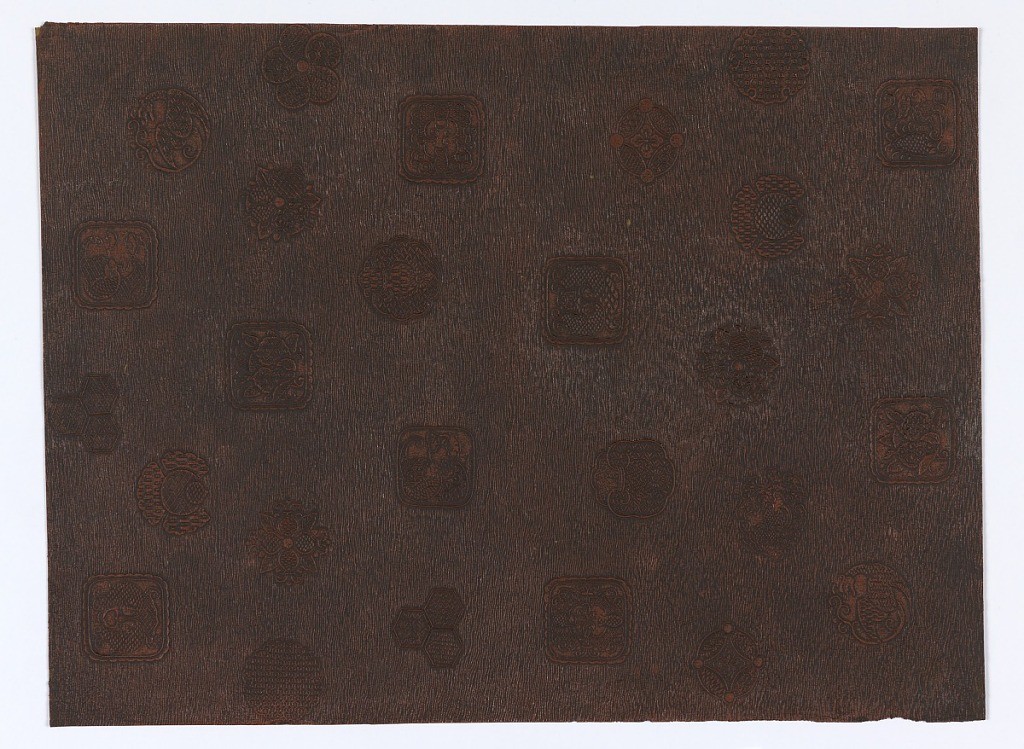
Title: Sidewall
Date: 1875–85
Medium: Fiber composition impregnated with tung oil, embossed and painted
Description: Imitation leather. Vertical rectangle. About 20 medallions composed of geometrical designs, foliate and flower forms, and fantastic birds, beasts and fish. Arranged at random against horizontal wave background. The latter is reddish-brown over which black has been washed.